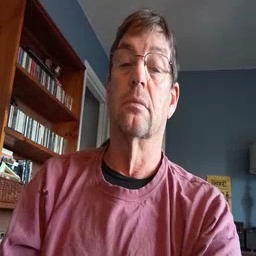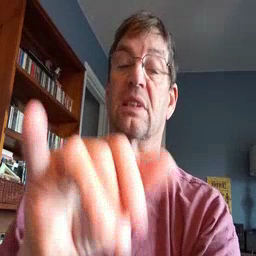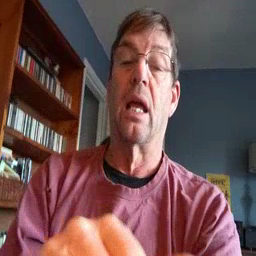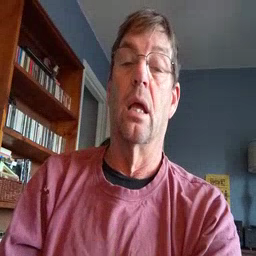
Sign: stay